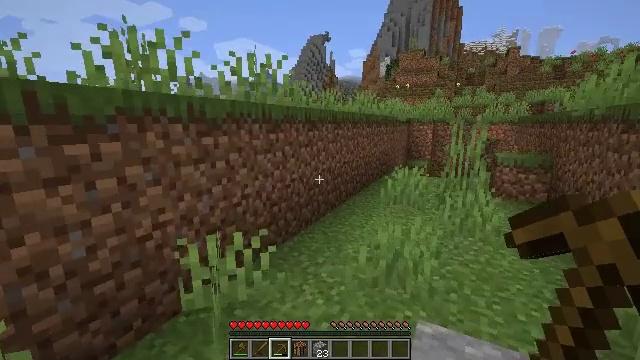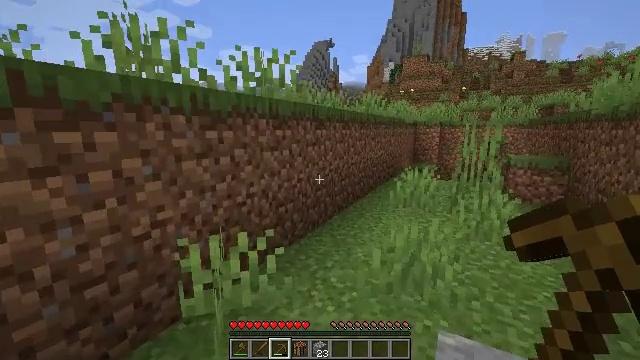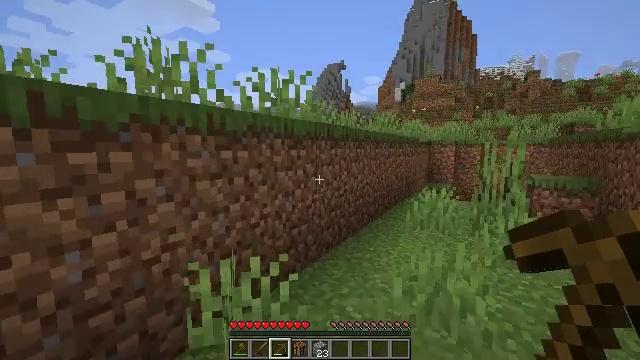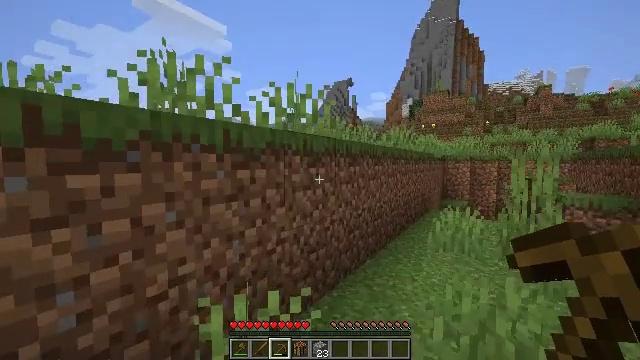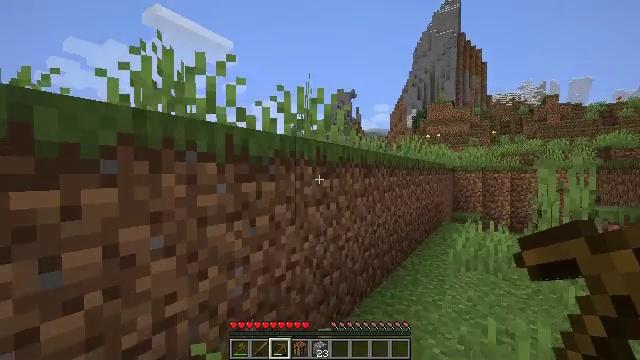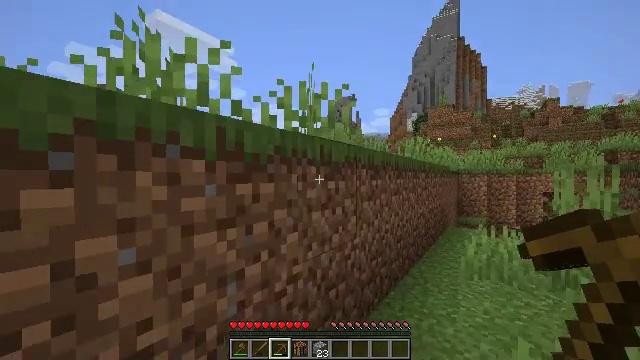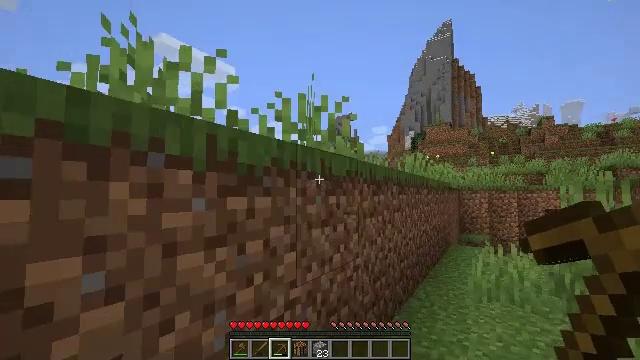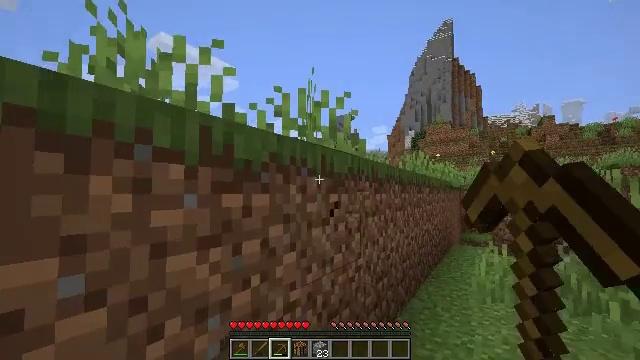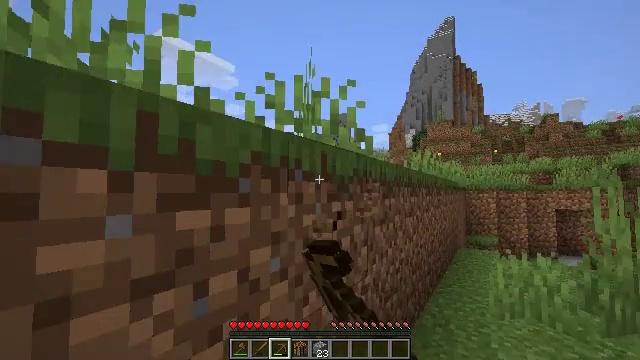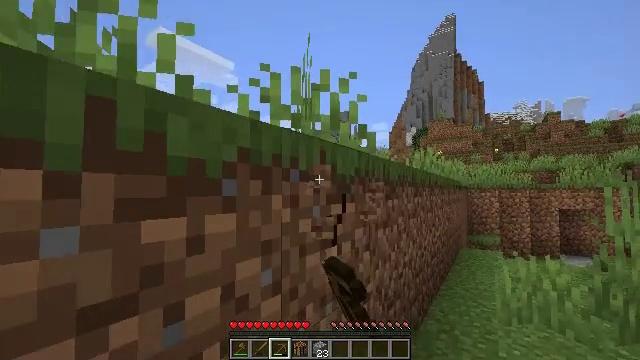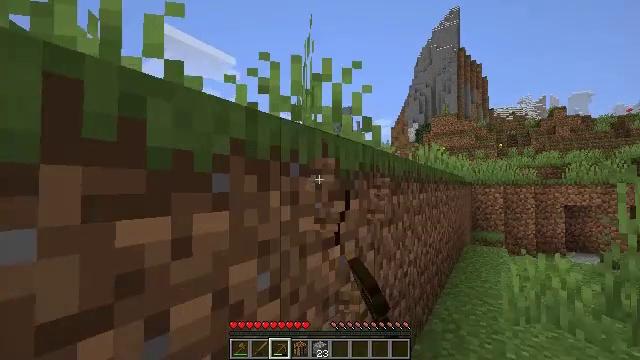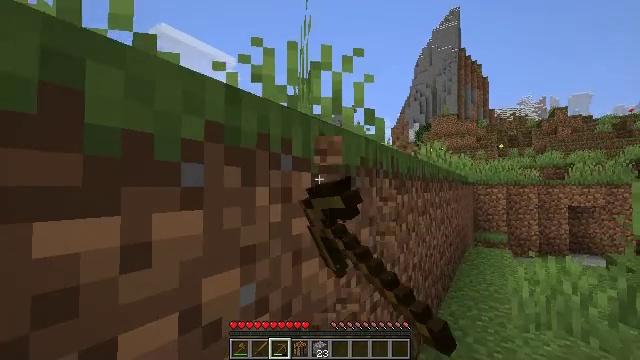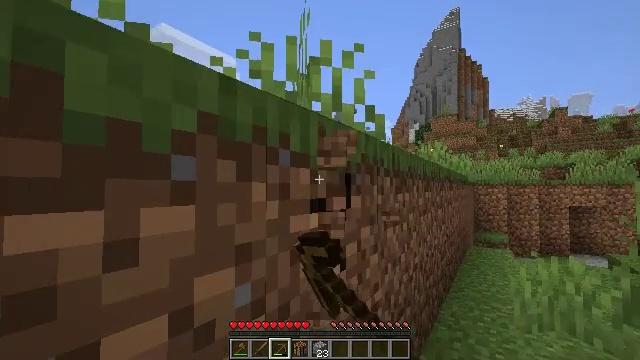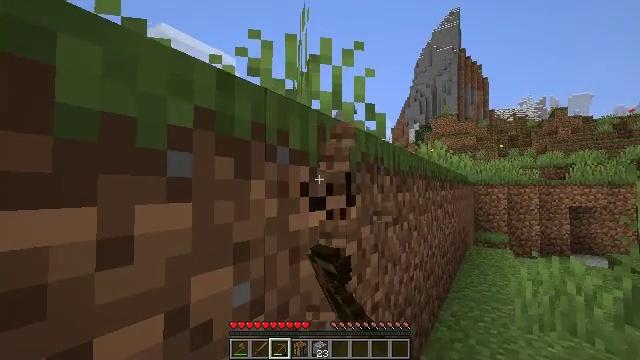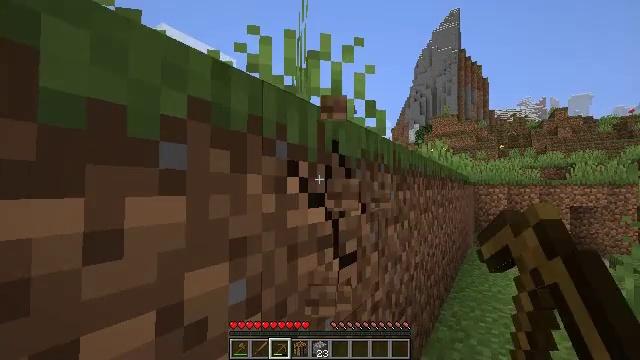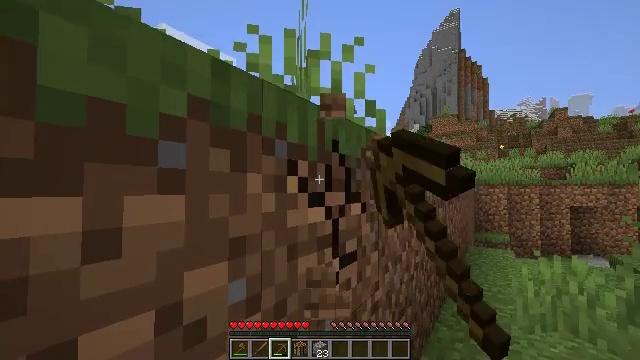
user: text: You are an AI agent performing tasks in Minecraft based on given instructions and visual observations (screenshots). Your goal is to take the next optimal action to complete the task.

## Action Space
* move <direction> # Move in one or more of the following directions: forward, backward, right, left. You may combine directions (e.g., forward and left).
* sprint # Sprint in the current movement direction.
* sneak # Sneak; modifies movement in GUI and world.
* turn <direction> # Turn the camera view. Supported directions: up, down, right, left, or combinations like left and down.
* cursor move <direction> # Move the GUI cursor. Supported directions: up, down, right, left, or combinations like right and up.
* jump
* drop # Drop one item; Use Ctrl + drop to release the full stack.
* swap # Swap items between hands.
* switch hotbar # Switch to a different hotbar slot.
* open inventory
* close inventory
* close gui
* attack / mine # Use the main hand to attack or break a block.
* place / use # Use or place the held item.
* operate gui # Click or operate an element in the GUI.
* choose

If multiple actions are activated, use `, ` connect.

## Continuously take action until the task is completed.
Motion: motion action
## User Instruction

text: Gather grass block for landscaping.
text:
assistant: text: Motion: move forward and move left, turn up
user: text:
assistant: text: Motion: move forward and move left, turn left and up
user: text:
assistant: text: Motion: move forward, turn left and up
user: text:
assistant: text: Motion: move forward, turn up
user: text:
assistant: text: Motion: move forward
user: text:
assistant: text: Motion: move forward, turn up, attack / mine
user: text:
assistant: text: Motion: move forward, attack / mine
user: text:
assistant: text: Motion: move forward, attack / mine
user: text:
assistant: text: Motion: move forward, attack / mine
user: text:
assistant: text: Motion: attack / mine
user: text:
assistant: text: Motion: attack / mine
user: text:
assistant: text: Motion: attack / mine
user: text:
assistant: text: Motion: attack / mine
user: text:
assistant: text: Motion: attack / mine
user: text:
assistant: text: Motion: attack / mine
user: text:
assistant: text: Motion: attack / mine
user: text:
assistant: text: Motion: attack / mine
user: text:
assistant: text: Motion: attack / mine
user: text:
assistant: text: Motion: attack / mine
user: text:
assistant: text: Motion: attack / mine
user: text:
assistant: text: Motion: attack / mine
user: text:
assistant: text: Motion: move forward, attack / mine
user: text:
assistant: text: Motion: move forward, attack / mine
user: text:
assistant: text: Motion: move forward, attack / mine
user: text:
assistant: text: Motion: move forward, attack / mine
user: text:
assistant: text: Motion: move forward, attack / mine
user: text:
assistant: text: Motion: move forward, attack / mine
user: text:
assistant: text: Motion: attack / mine